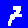
Digit: 7